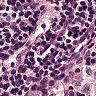
Metastatic tissue present: no